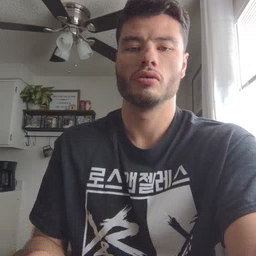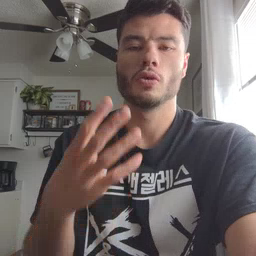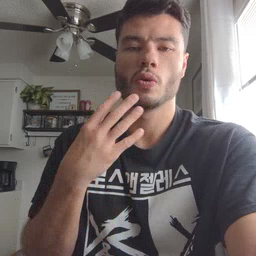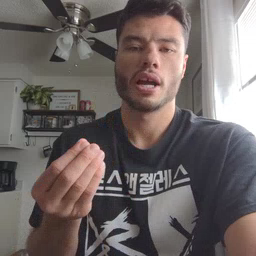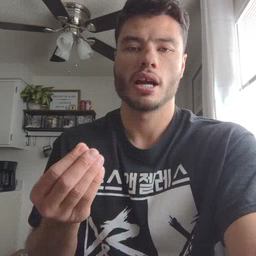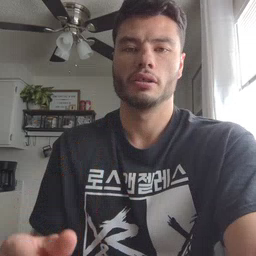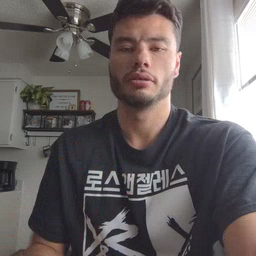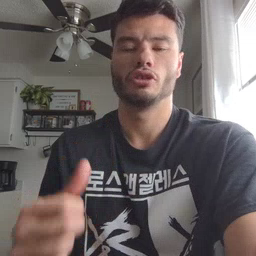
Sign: wet